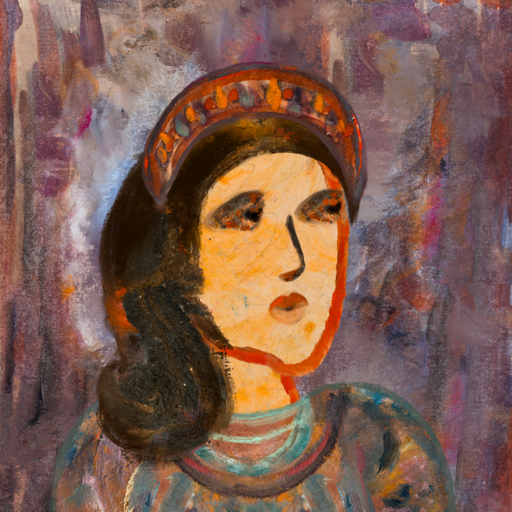
Background: Hypocrite, Head And Neck Side: Experience, Face Side: Gypsy_Queen, Bust: Boggyland, Hair Side: Gypsy_Queen, Head Accessory: Hypocrite, Second Necklace: Blank, Necklace: Blank, Baby: Blank